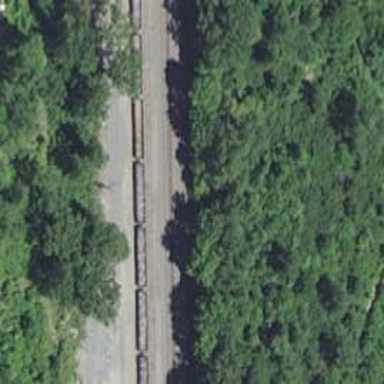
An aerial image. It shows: Railway siding for service.